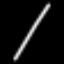
Label: line